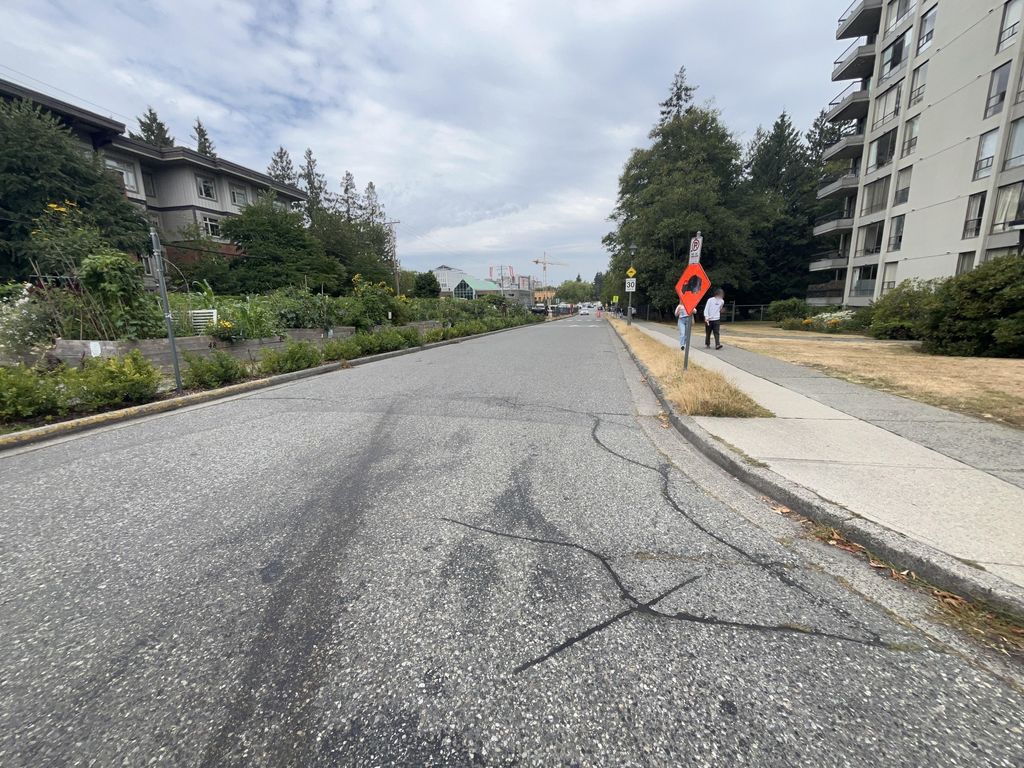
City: vancouver